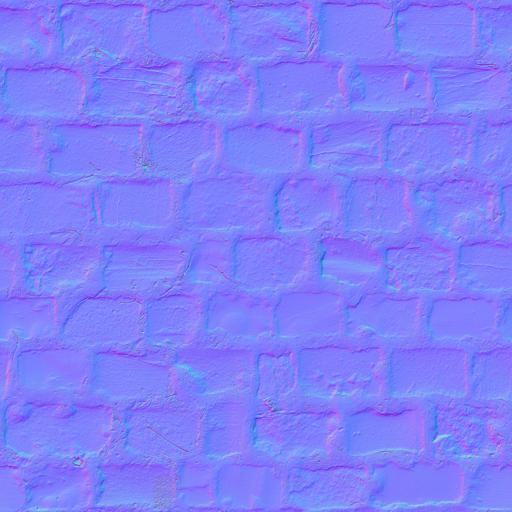
medival pavement paving stones puddles wet